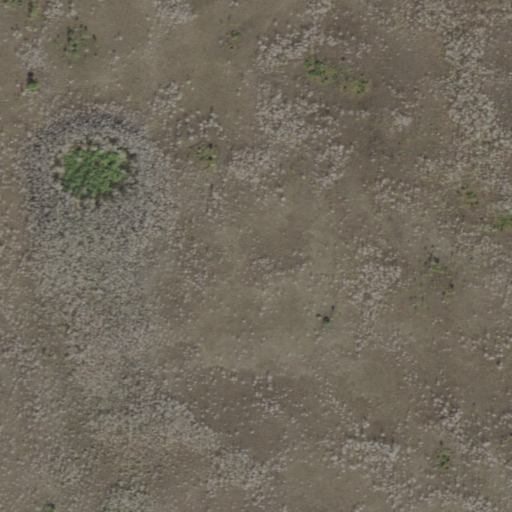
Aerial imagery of plain(s) in Florida named Lost Dog Prairie containing herbaceous wetlands and woody wetlands